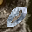
Label: 0